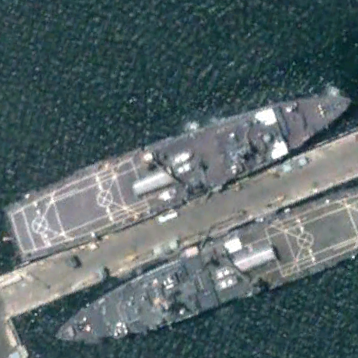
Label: combat